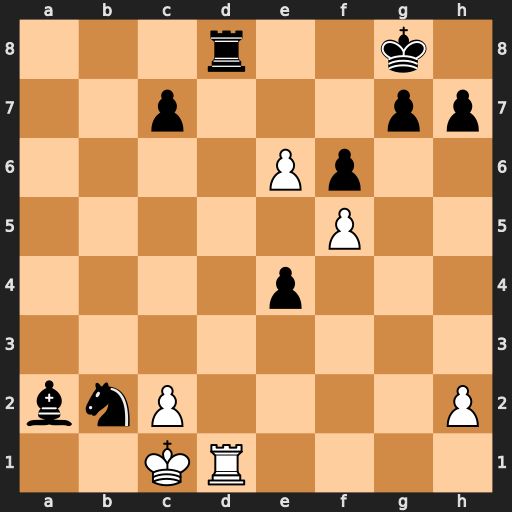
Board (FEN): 3r2k1/2p3pp/4Pp2/5P2/4p3/8/bnP4P/2KR4
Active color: w
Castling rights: -
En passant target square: -
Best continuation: Rxd8#